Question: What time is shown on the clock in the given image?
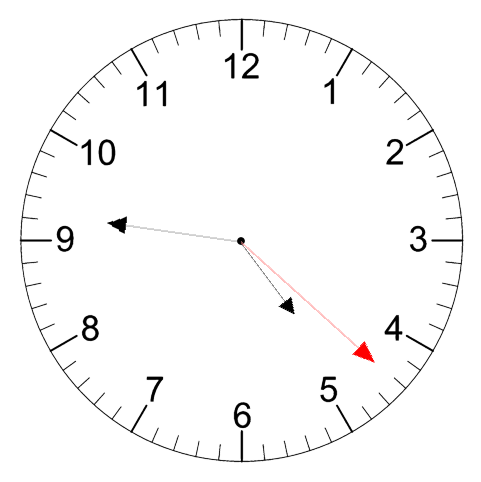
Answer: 04:46:22